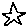
Label: star